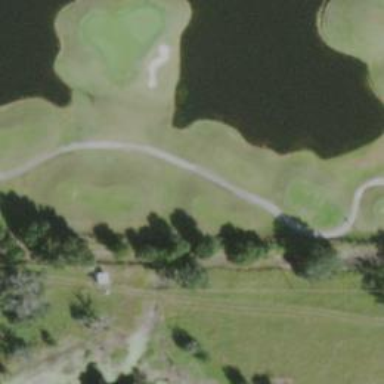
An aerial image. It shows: Grassy area designated as golf tee.